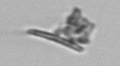
Label: fiber_TAG_external_detritus